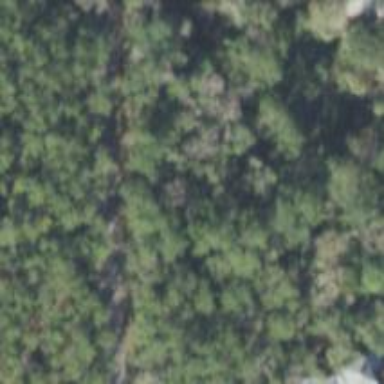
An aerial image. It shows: Mixed woodland with various types of leaves.